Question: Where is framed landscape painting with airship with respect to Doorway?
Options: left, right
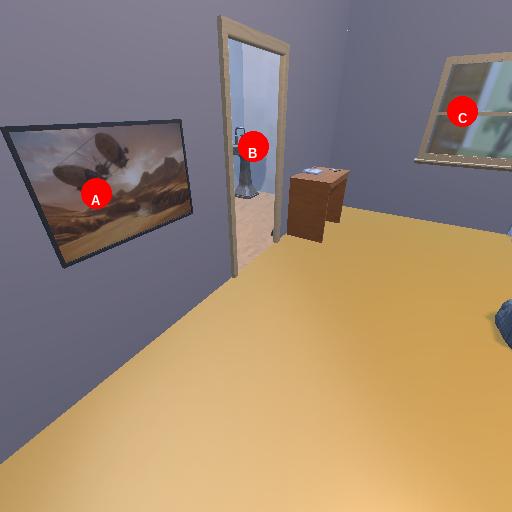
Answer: left